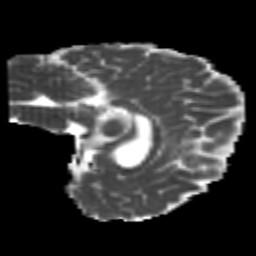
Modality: MD
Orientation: sagittal
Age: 22
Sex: female
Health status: healthy
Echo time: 0.074 s